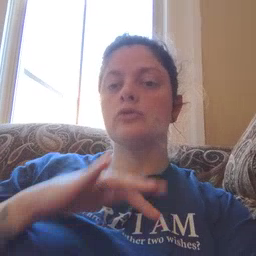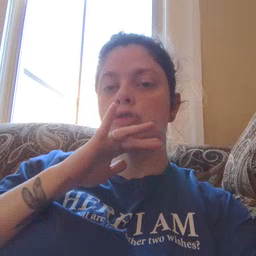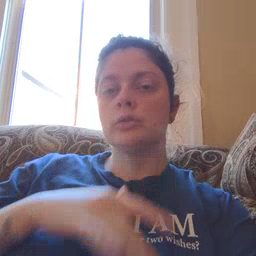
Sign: dirty